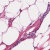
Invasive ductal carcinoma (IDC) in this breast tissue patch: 0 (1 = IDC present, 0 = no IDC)